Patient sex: M
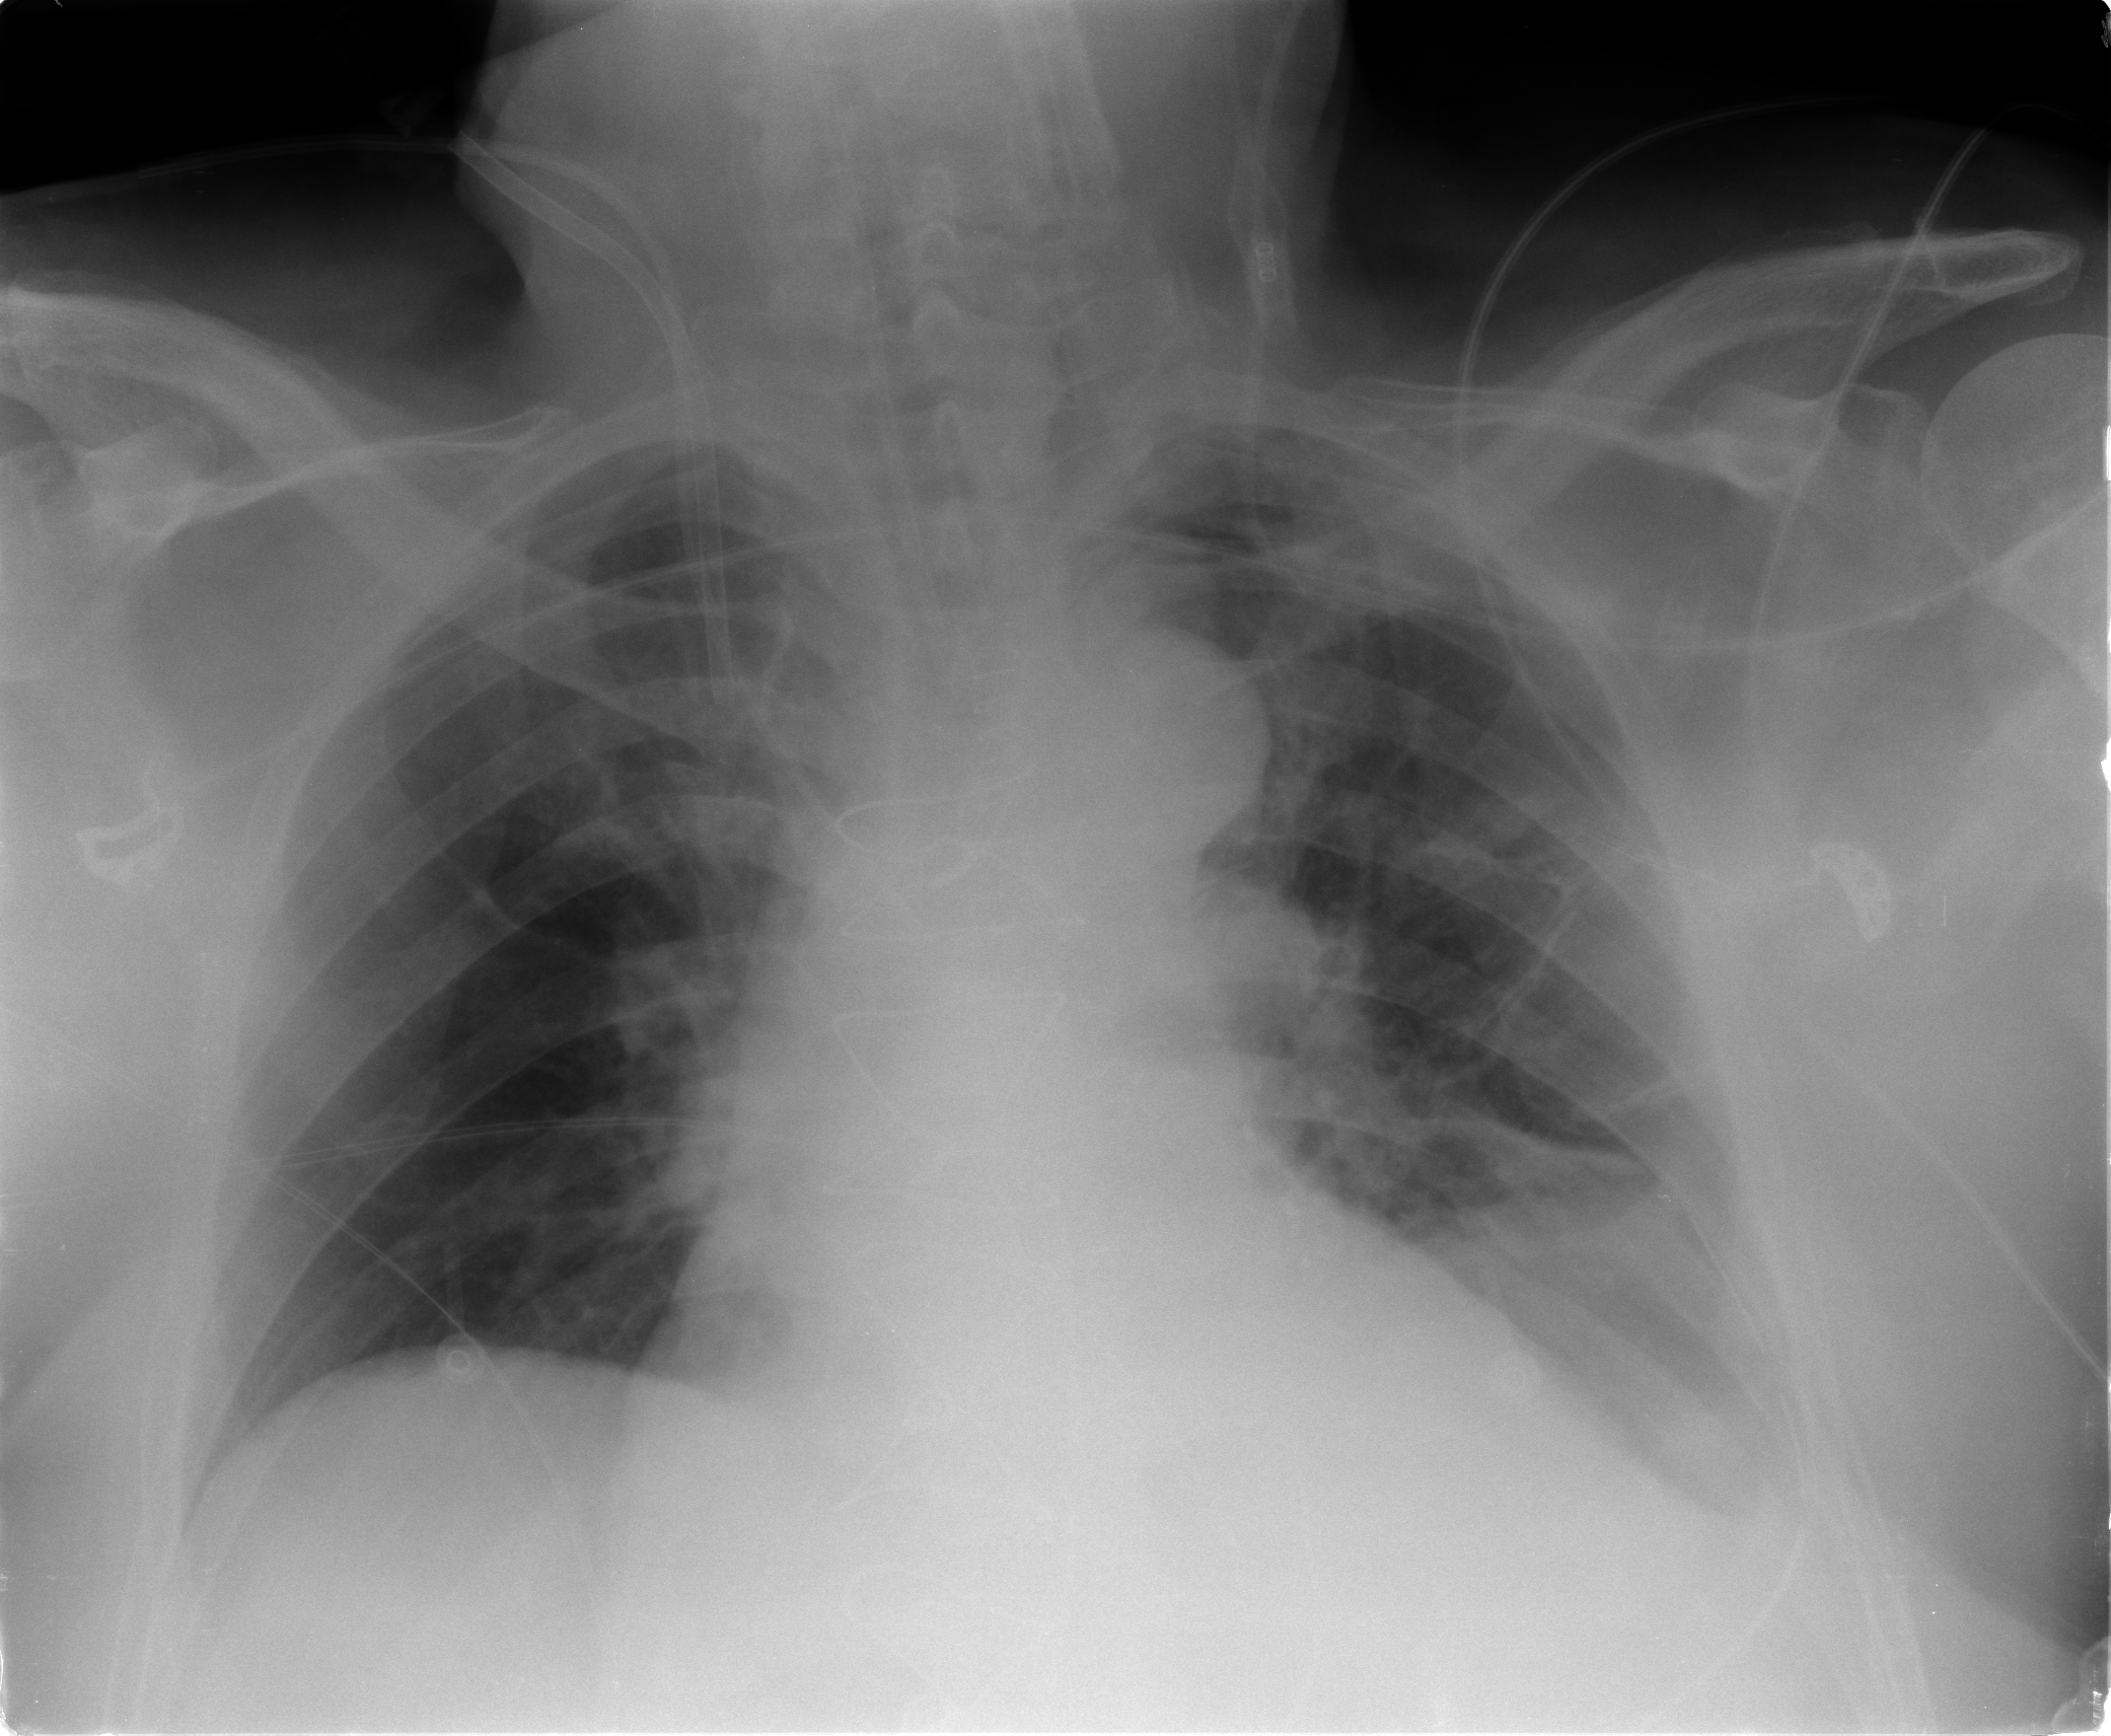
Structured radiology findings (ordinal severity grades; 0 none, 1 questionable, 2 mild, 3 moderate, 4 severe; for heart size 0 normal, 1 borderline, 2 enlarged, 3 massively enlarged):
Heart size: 2
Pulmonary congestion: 2
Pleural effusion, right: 0
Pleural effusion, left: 2
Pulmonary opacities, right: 0
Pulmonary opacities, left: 1
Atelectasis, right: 0
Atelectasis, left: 2